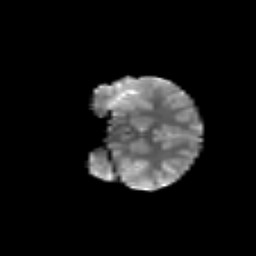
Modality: T2w
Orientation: coronal
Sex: female
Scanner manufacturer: siemens
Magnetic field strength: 3 T
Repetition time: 5 s
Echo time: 0.071 s